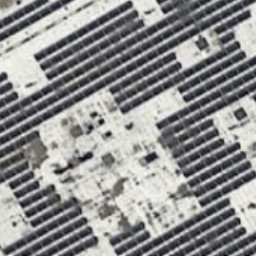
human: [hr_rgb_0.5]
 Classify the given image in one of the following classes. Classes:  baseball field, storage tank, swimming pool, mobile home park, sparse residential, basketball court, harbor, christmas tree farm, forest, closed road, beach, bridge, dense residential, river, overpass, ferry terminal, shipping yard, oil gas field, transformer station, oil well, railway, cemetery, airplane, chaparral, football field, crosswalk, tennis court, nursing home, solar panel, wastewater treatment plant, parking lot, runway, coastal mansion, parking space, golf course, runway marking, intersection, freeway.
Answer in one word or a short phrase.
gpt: solar panel